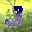
Label: 3